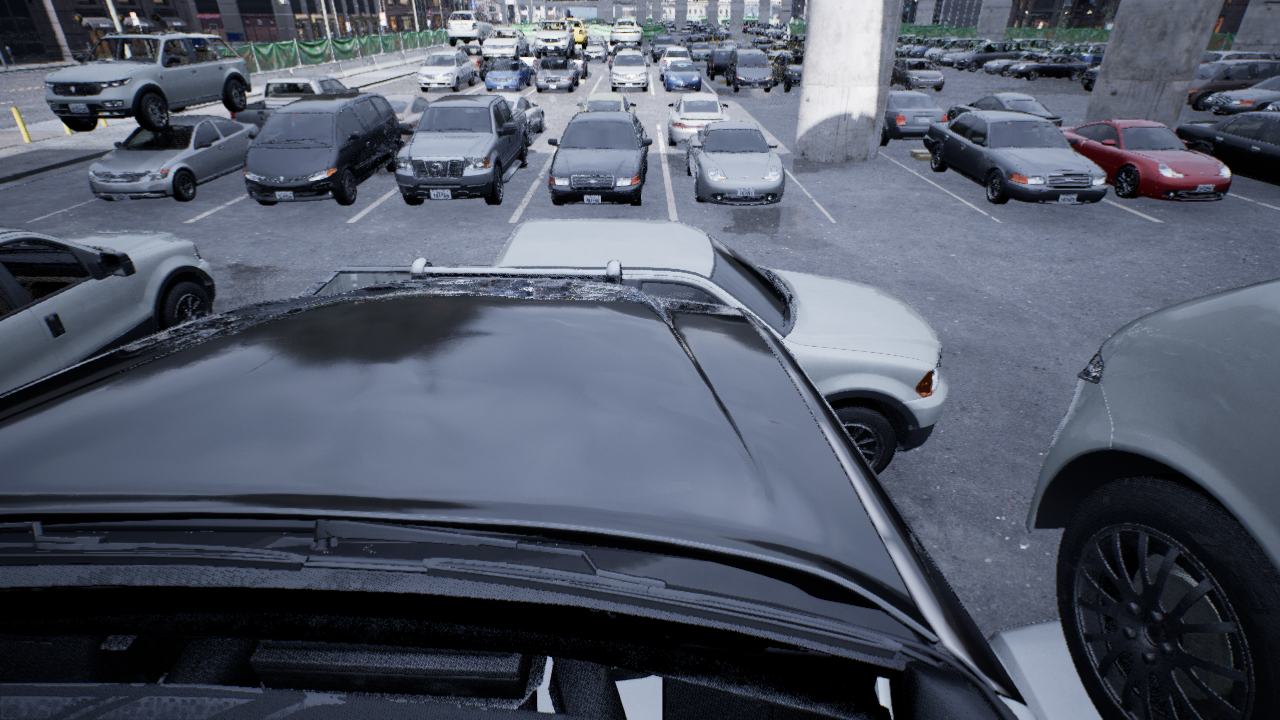
Venue: arterial
Lighting: overcast
Vehicle rig: pickup